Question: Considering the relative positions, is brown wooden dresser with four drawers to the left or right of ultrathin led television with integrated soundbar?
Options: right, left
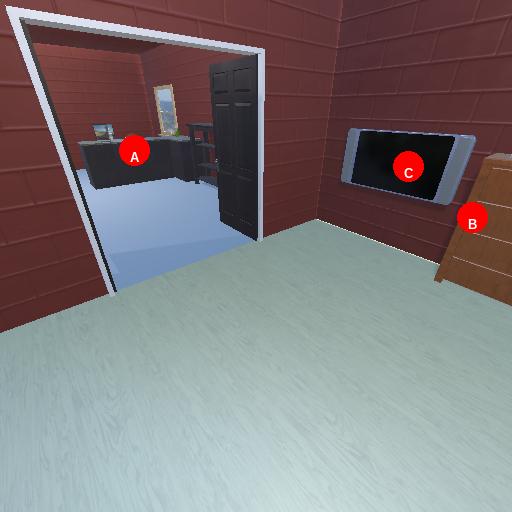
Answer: right